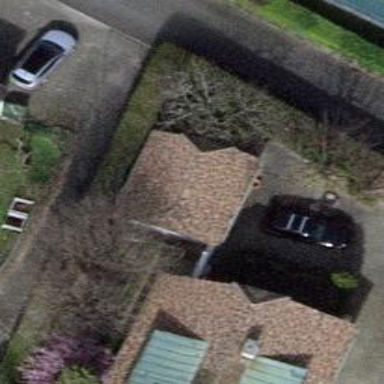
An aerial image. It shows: Garage.